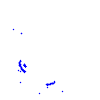
Particle: kaon